The plot is a time-scale (wavelet) decomposition of a bearing vibration signal. Determine the bearing's health state. Answer with exactly one of: normal, inner_race, outer_race, ball.
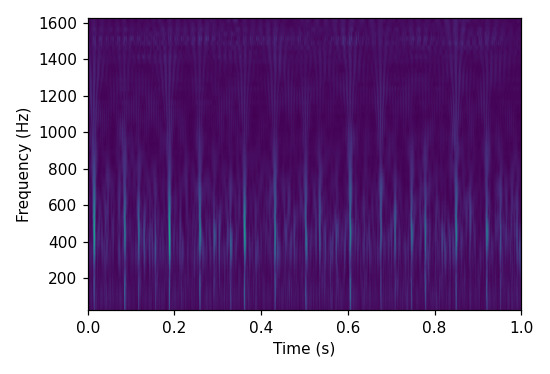
Answer: inner_race